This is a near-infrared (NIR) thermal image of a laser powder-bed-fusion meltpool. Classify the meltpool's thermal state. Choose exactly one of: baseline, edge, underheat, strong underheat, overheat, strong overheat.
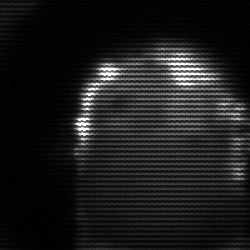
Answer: baseline